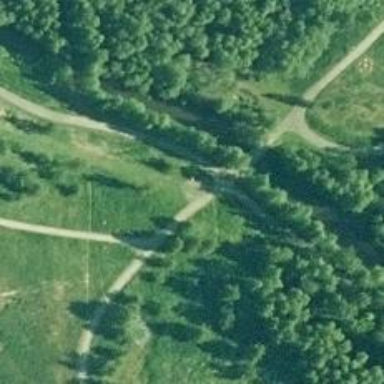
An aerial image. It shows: Disc golf tee area.